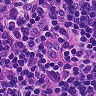
Metastatic tissue present: no